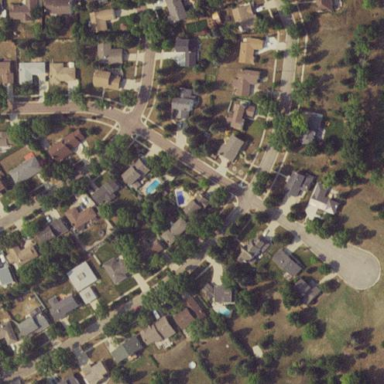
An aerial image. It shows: Neighborhood.